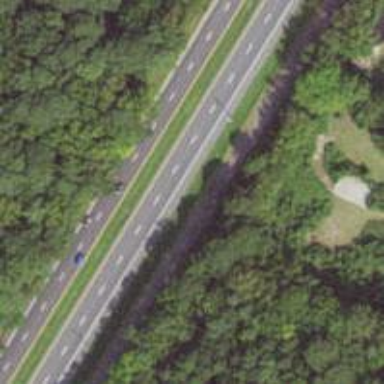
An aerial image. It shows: Trunk highway with expressway features.